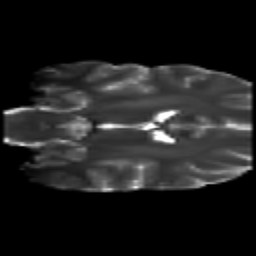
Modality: T2w
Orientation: coronal
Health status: healthy
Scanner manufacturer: siemens
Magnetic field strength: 3 T
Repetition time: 10 s
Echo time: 0.092 s